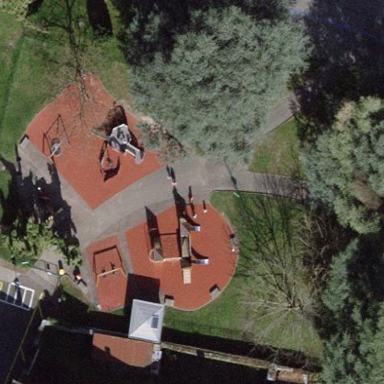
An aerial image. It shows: Park.